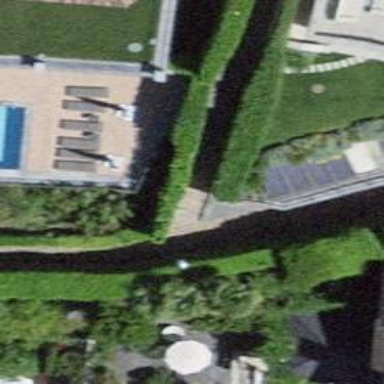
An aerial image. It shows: Hedge acting as barrier.